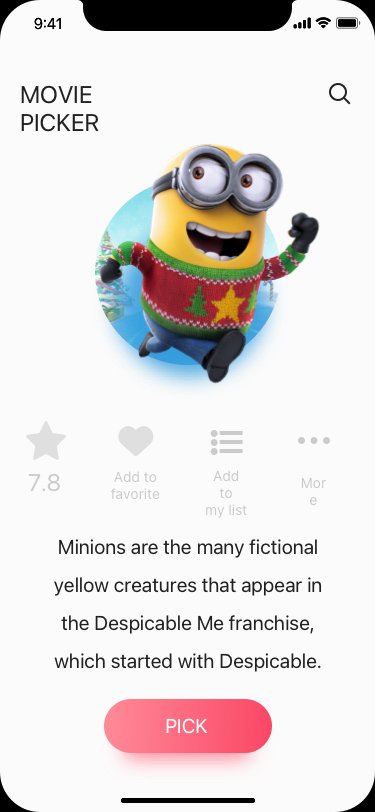
Text in this UI design:
MOVIE
PICKER
Minions are the many fictional yellow creatures that appear in the Despicable Me franchise, which started with Despicable.
Add to
favorite
Add to
my list
More
7.8